Field crop: tomato
Growth stage: 1
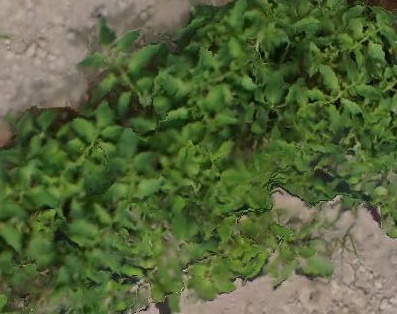
Species: tomato